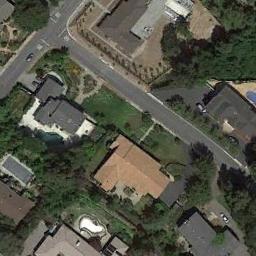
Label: medium_residential